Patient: sex M, age 40
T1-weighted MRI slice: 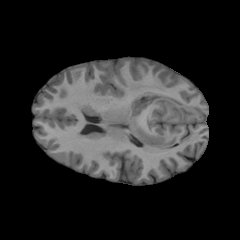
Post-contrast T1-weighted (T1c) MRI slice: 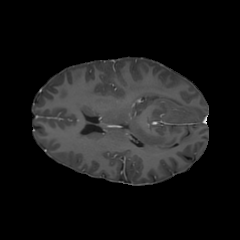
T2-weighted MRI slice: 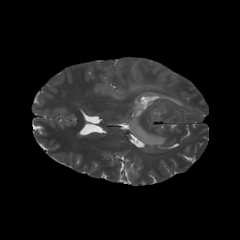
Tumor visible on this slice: yes
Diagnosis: Astrocytoma, IDH-mutant
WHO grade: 3